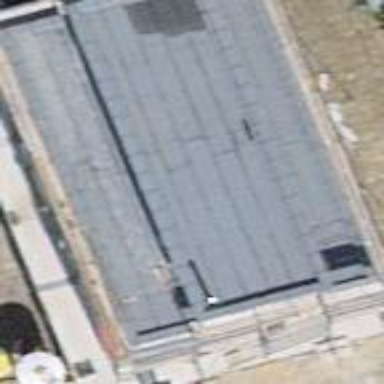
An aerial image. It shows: Building with tiled roof.